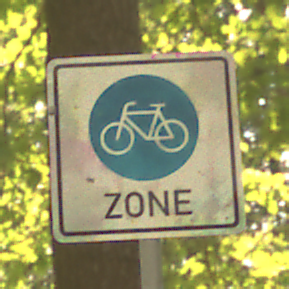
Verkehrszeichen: BeginnFahrradzone
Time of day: Midday
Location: Outdoor (Nature)
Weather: PartlyCloudy
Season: NotSpecified
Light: Natural